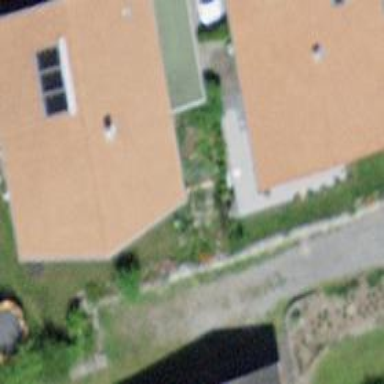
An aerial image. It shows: Residential building.